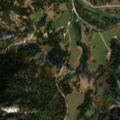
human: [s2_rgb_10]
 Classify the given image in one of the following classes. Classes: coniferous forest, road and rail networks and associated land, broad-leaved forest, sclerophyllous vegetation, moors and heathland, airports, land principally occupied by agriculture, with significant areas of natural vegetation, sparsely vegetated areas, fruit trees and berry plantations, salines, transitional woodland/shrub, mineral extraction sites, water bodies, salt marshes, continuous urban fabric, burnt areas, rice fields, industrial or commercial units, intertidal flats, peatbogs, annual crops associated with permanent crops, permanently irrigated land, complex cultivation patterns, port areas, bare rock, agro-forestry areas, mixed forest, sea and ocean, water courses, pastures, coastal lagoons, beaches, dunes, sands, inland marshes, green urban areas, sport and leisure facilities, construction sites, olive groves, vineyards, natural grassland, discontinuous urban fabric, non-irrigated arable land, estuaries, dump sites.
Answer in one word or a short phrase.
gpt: pastures, broad-leaved forest, coniferous forest, mixed forest, sparsely vegetated areas